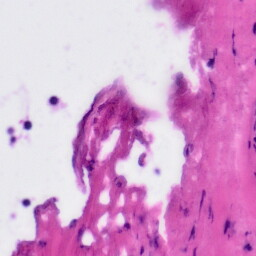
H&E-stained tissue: Tonsil